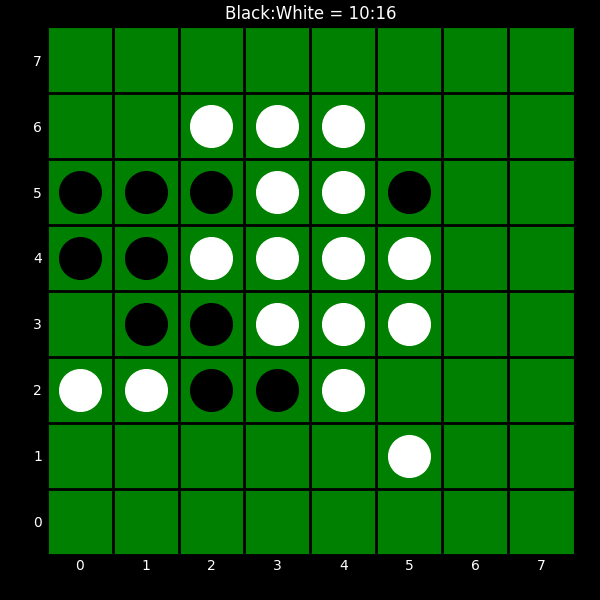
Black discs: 10
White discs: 16